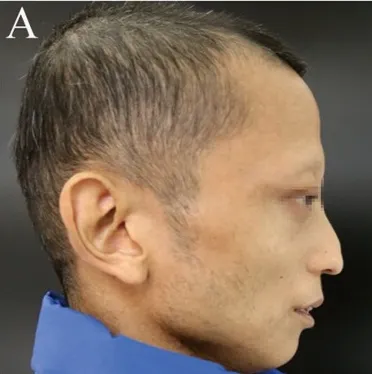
The patient's clinical features. (A) beaked nose and sparse scalp.
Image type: medical_photograph (oral_photograph)